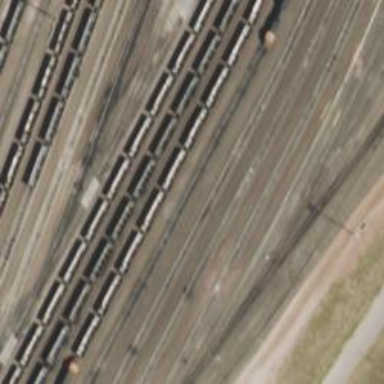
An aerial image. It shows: Railway yard in service.